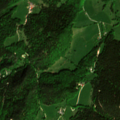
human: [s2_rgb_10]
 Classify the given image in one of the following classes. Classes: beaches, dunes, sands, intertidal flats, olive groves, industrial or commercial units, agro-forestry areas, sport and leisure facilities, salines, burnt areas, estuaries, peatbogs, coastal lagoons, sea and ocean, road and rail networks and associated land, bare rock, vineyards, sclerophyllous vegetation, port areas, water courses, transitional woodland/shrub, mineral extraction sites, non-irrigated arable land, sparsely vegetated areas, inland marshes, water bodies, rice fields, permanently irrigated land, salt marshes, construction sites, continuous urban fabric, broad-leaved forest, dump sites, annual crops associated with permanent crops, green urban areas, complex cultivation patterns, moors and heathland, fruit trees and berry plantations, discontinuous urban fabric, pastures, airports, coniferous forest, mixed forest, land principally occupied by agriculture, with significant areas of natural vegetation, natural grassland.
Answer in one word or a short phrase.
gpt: pastures, coniferous forest, mixed forest